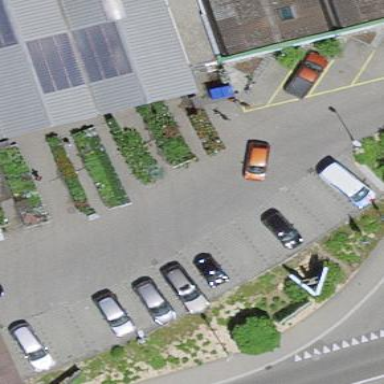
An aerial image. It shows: Street-side parking area.